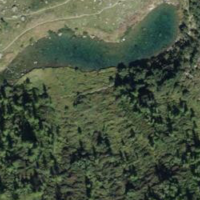
EUNIS habitat code: 32
Species observed at this site:
Saxifraga aizoides
Viola calcarata
Hyles gallii